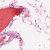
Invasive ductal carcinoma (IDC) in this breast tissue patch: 0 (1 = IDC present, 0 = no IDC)